Question: I made a jQuery / CSS Popup-Style Div. The div's content is loaded through an ajax-request and is put in .ajax_popup_wrapper !
When you hover over TIPP the div is created and appended to "BODY". (.ajax_popup_wrapper_wrapper)
I use these lines in the div function:
'''
$('.ajax_popup_wrapper_wrapper').mouseout(function(){
// REMOVE DIV's
});
'''
to check whether the mouse is over the .ajax_popup_wrapper_wrapper or not (if not -> close it!)
This is fine if the ajax_popup_wrapper contains only text and images (or stuff like that!). If the result contains another div (in the picture: RESULT DIV), then you cannot hover this RESULT DIV, because the .ajax_popup_wrapper_wrapper is removed. The RESULT DIV should underlay the wrapper_wrapper, but must
I tried to put the wrapper_wrapper on top of the RESULT DIV and that works (the div is not going to be closed!), but then I can't click on links inside the RESULT DIV..
It's weird, please help me!
Thanks!
<URL>

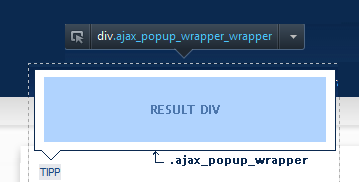
Answer: Use like this,
'''
var mouse_is_inside = false;
$(document).ready(function()
{
$('.ajax_popup_wrapper_wrapper').hover(function(){
mouse_is_inside=true;
}, function(){
mouse_is_inside=false;
});
});
'''
Ref : <URL>